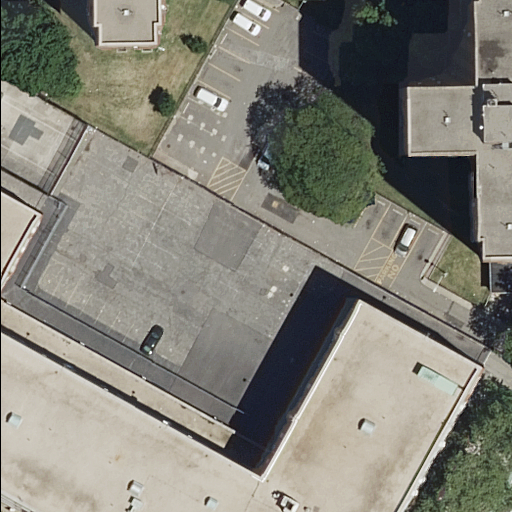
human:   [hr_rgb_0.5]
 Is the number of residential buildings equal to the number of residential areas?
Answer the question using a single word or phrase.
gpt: no

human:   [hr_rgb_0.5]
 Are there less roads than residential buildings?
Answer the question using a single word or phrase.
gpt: yes

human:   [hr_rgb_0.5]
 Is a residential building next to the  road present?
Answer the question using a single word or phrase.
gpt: yes

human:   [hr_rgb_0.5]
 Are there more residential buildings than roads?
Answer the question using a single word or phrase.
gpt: yes

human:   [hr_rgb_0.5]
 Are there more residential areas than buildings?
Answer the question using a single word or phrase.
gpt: no

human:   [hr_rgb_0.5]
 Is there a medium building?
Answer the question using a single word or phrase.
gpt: yes

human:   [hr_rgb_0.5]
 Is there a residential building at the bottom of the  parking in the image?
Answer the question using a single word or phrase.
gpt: no

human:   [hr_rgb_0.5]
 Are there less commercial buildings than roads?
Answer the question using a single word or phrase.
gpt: yes

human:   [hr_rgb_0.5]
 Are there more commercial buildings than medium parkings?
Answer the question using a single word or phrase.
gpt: no

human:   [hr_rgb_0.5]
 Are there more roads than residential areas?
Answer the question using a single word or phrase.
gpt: no

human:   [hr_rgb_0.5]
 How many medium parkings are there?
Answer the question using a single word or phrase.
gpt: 0

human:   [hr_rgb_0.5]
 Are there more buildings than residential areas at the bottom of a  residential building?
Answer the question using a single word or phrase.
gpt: yes

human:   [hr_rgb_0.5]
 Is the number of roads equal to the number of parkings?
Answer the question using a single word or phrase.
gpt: yes

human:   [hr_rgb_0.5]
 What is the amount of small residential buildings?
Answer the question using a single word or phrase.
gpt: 0

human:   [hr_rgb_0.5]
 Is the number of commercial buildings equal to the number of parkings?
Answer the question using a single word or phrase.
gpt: no

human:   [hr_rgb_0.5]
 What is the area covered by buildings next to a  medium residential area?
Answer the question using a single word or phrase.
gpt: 0m2

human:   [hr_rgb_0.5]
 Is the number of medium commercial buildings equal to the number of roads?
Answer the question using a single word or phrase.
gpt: no

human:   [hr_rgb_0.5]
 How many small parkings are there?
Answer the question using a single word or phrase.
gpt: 0

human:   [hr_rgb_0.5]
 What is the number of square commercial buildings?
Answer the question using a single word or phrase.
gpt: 0

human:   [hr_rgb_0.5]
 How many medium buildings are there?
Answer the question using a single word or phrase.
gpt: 1

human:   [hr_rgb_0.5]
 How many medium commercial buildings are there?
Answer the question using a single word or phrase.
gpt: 0

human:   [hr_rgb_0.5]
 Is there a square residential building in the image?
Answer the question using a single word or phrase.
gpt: no

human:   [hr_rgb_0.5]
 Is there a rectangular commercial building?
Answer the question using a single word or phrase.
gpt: no

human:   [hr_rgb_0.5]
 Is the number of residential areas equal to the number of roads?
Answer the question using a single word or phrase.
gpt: yes

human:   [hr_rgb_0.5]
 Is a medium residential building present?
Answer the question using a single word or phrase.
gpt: yes

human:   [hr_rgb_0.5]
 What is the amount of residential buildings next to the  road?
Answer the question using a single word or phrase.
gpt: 2

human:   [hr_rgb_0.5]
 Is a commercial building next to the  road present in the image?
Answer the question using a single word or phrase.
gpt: no

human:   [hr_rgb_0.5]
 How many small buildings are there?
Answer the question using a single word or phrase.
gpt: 0

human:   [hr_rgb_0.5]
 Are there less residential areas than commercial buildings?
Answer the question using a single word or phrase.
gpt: no

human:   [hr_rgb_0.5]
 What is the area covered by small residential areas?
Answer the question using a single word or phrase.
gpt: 0m2

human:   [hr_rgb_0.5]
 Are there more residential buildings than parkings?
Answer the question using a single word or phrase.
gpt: yes

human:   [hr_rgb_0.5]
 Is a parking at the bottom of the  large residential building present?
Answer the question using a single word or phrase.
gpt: no

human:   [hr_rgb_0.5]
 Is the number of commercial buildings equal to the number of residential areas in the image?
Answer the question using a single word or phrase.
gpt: no

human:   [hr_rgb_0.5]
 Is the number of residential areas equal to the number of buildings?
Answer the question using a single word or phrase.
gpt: no

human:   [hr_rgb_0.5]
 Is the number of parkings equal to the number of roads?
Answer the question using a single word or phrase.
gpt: yes

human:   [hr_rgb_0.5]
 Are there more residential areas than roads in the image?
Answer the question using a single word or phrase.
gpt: no